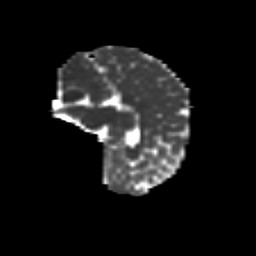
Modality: MD
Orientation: sagittal
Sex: female
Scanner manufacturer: siemens
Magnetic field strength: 3 T
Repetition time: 5 s
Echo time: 0.071 s